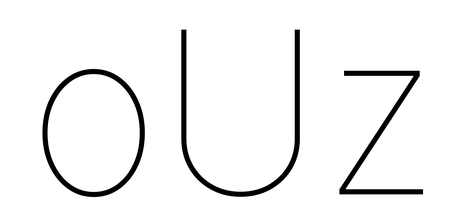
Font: Inter_Thin